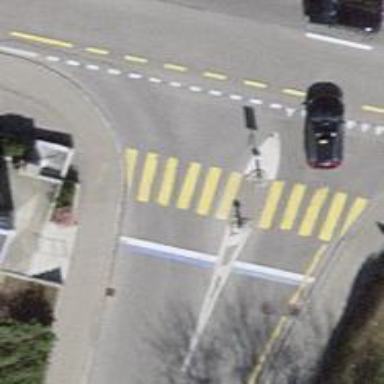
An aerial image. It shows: Uncontrolled road crossing with markings.